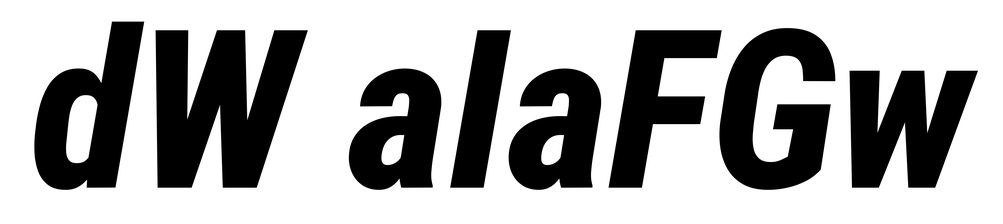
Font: Roboto-Italic_Condensed_ExtraBold_Italic